Question: Search bar text?
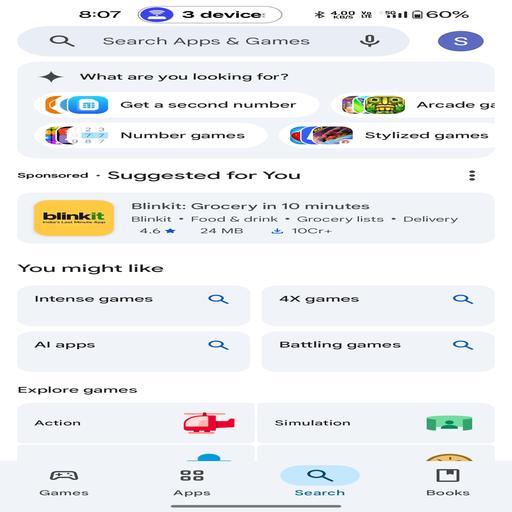
Answer: Apps & Games